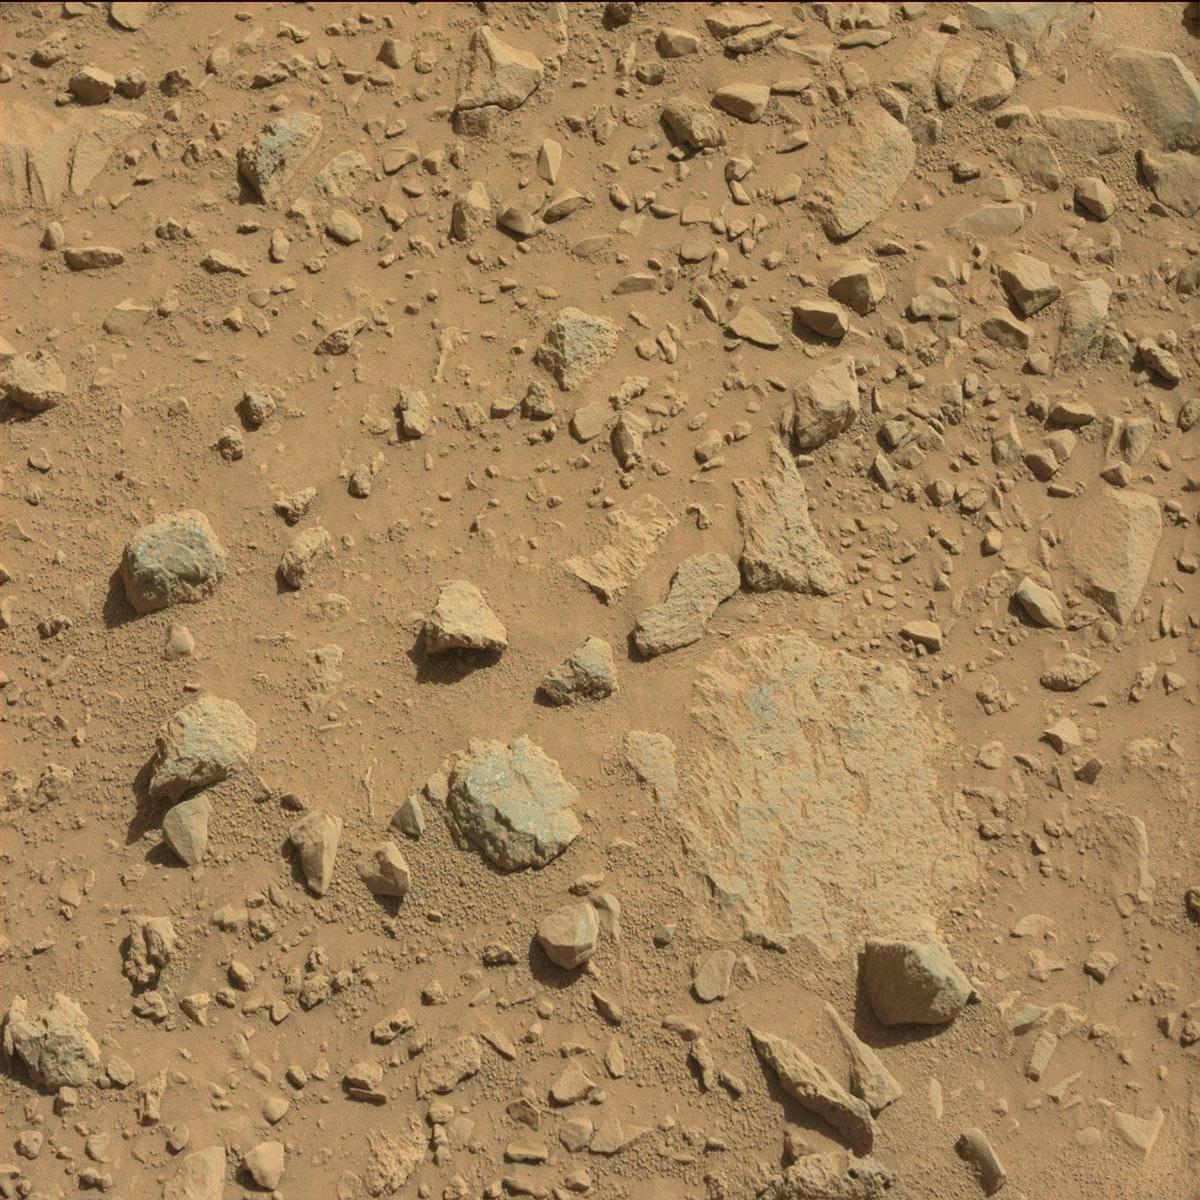
Terrain classes present: Bedrock, Rock, Sand / Soil